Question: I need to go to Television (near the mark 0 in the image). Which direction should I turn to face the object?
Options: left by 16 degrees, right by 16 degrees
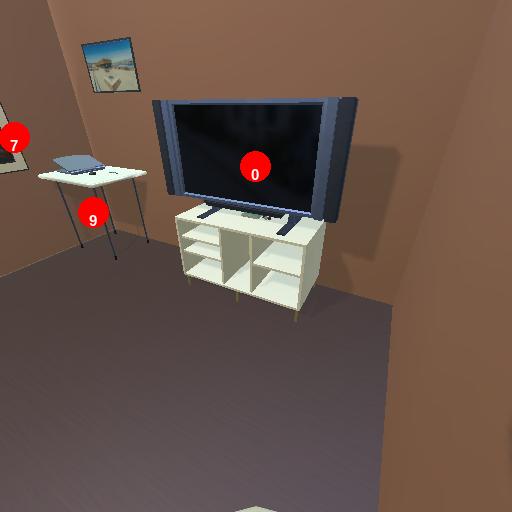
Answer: left by 16 degrees